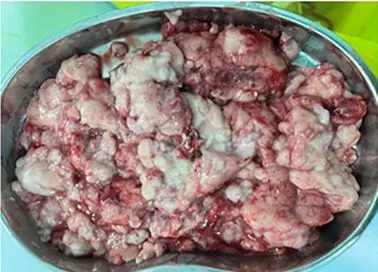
Pathological specimens and microscopic findings. (A) Crushed lumpy tissue with soft, homogeneous, oily feel of ash powder in the profile.
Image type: medical_photograph (other_medical_photograph)